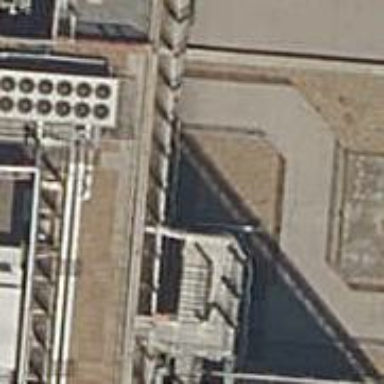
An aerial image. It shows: Part of building.